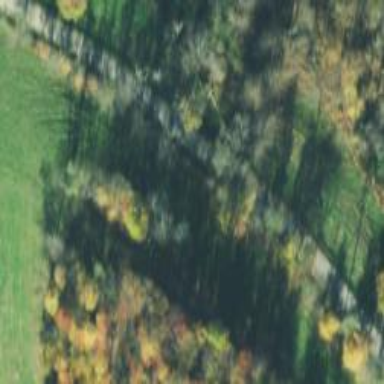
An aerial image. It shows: Beautiful woodland area.